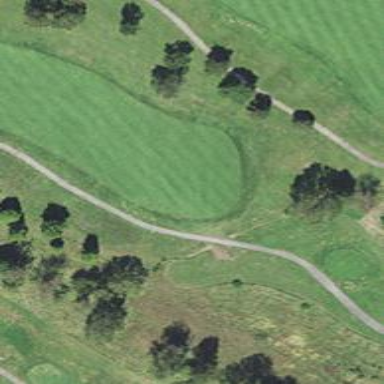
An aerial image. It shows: Golf hole.